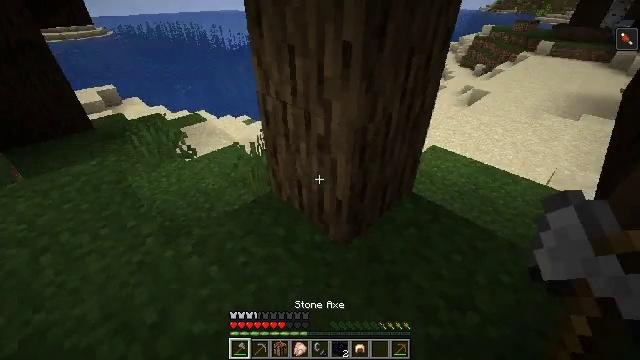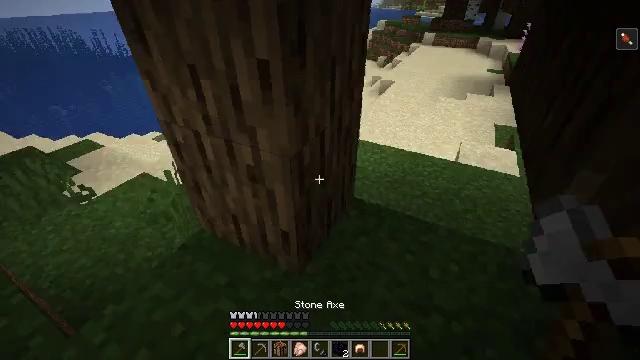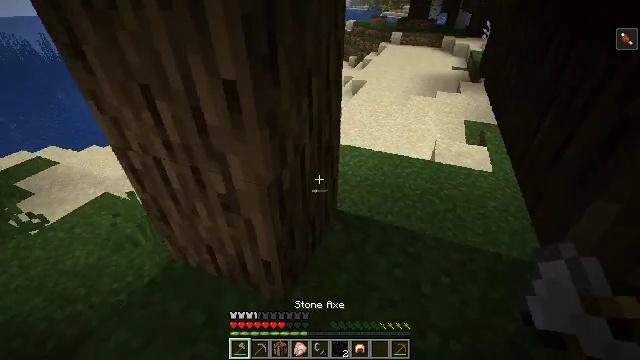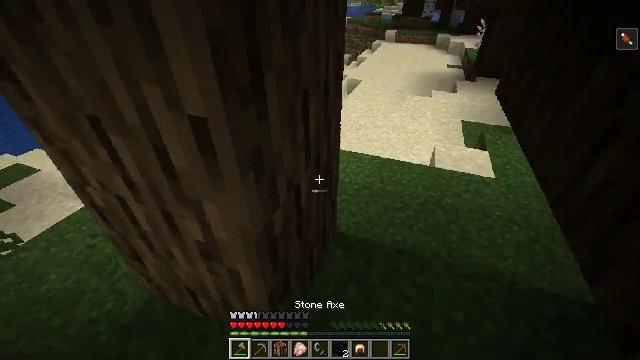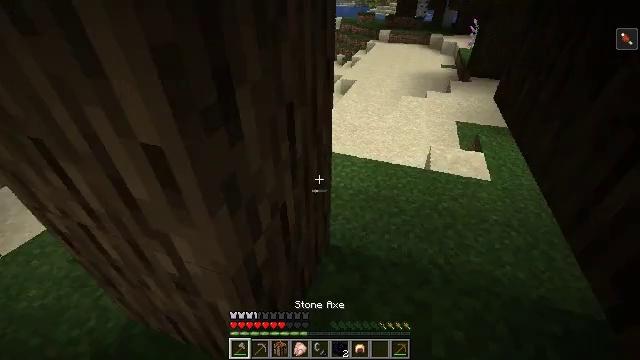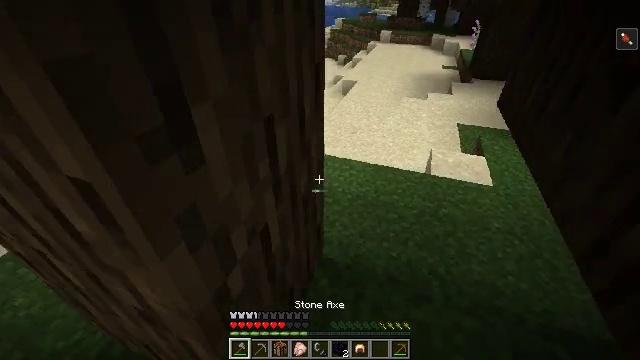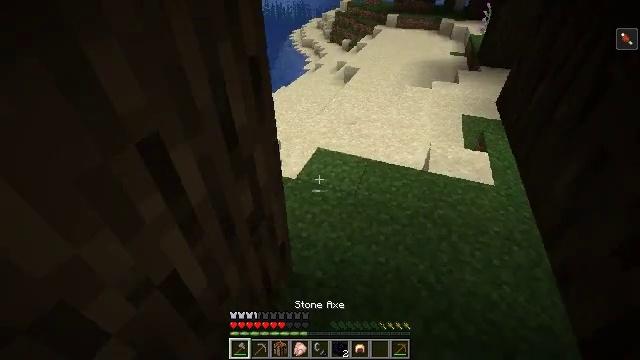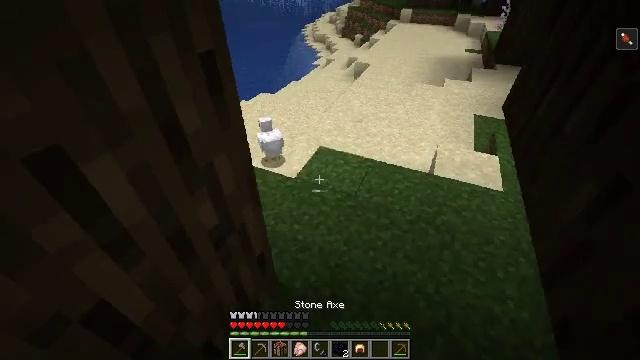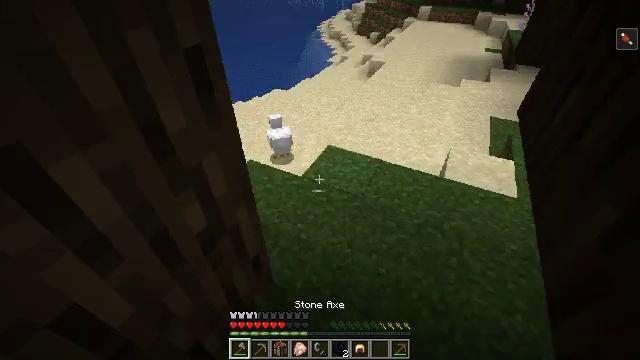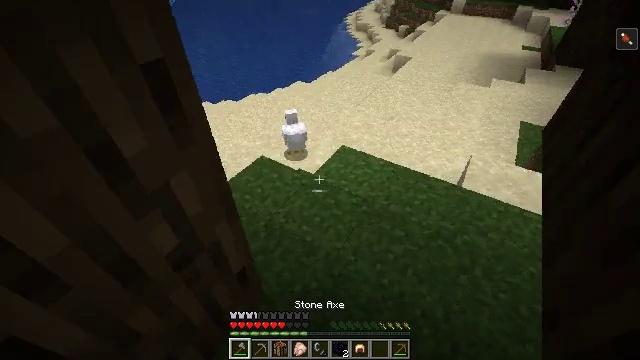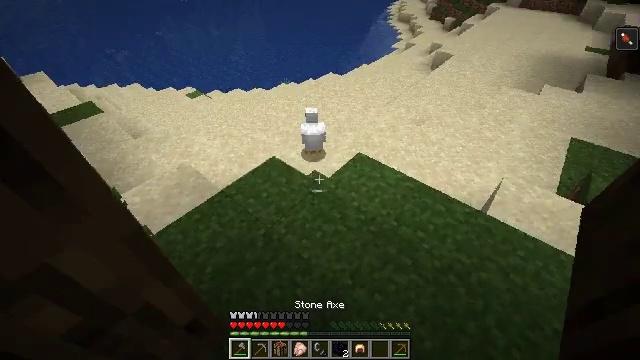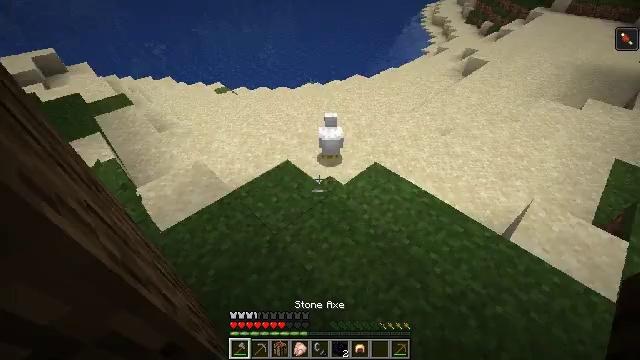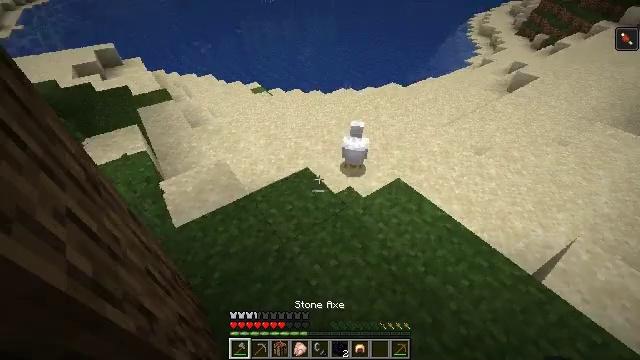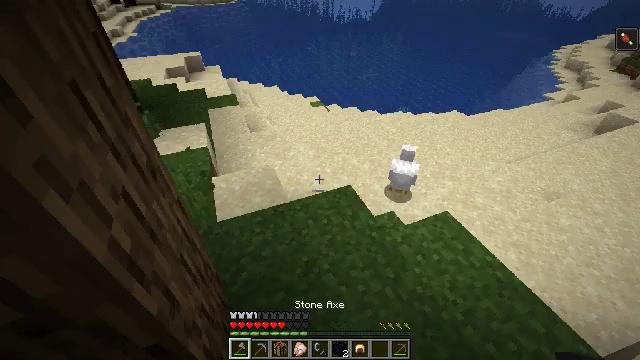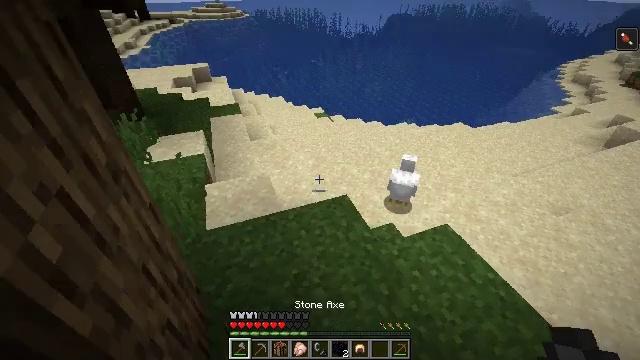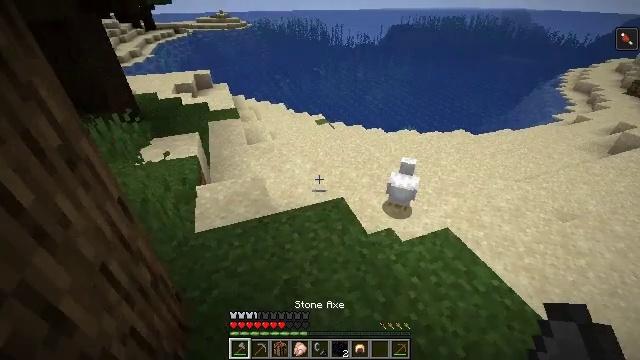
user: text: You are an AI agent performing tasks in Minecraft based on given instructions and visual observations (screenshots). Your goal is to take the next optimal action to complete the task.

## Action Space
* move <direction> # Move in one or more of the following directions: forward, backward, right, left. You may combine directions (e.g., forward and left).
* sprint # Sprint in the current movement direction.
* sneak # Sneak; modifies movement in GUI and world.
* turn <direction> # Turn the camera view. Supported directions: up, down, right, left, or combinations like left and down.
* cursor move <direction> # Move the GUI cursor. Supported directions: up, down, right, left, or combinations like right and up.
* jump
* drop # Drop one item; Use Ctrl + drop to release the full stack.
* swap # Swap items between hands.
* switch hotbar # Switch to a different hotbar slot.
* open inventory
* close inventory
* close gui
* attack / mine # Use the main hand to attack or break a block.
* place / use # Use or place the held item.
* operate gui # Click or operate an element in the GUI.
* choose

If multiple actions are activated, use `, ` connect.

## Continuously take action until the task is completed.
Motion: motion action
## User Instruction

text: Hunt a chicken.
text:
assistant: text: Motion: move forward, turn right
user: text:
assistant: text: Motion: move forward, turn right
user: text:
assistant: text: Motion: move forward, turn right
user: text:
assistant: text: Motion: move forward and move right, turn right
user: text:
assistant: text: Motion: move forward and move right
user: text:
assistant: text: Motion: move forward and move right, turn left and down
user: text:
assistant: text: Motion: move forward and move right, turn left and down
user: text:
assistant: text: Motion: move forward and move right, turn left
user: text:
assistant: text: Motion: move forward and move right, turn left and down
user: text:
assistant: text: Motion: move forward and move right, turn left and down
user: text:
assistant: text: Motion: move forward and move right, turn left
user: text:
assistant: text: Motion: move forward and move right, turn left
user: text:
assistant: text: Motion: move forward and move right, turn left and up
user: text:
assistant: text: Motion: move forward, turn left and up
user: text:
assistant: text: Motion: move forward, turn up
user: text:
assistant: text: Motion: move forward
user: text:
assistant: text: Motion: move forward
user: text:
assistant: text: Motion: move forward
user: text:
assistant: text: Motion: move forward, turn right
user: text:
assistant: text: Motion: move forward, turn right and down
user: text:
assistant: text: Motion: move forward, turn right
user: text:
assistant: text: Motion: move forward, turn right and down
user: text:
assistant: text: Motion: move forward, turn right and down
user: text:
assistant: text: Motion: move forward, turn down
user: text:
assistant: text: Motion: move forward, turn down
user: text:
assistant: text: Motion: move forward, turn down
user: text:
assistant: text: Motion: attack / mine
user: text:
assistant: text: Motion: attack / mine
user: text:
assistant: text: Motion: attack / mine
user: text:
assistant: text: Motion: no_op